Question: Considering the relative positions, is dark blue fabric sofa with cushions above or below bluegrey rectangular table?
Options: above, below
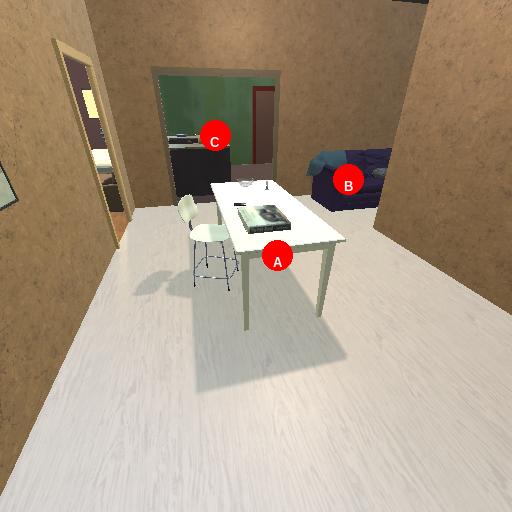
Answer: above